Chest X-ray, AP view. Patient: 45 years old, sex M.
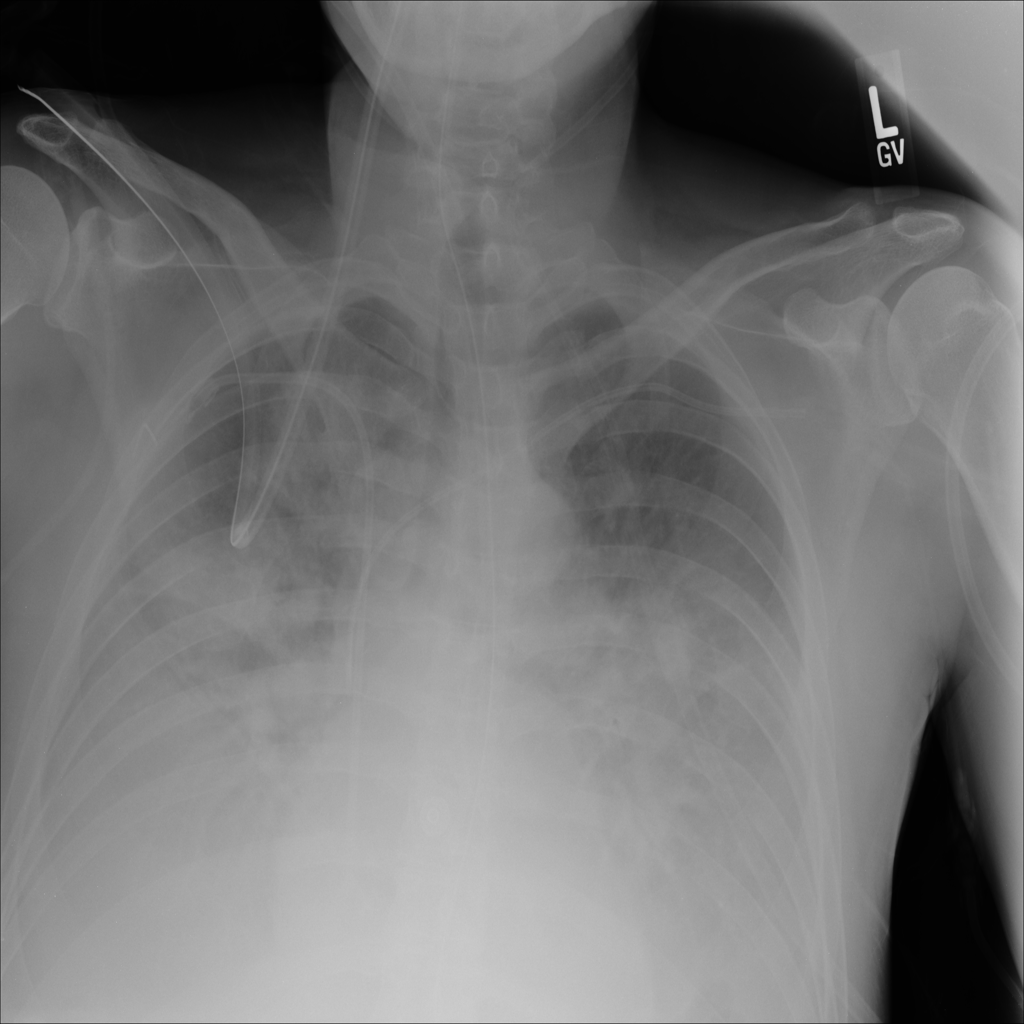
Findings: Edema, Effusion, Infiltration